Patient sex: M
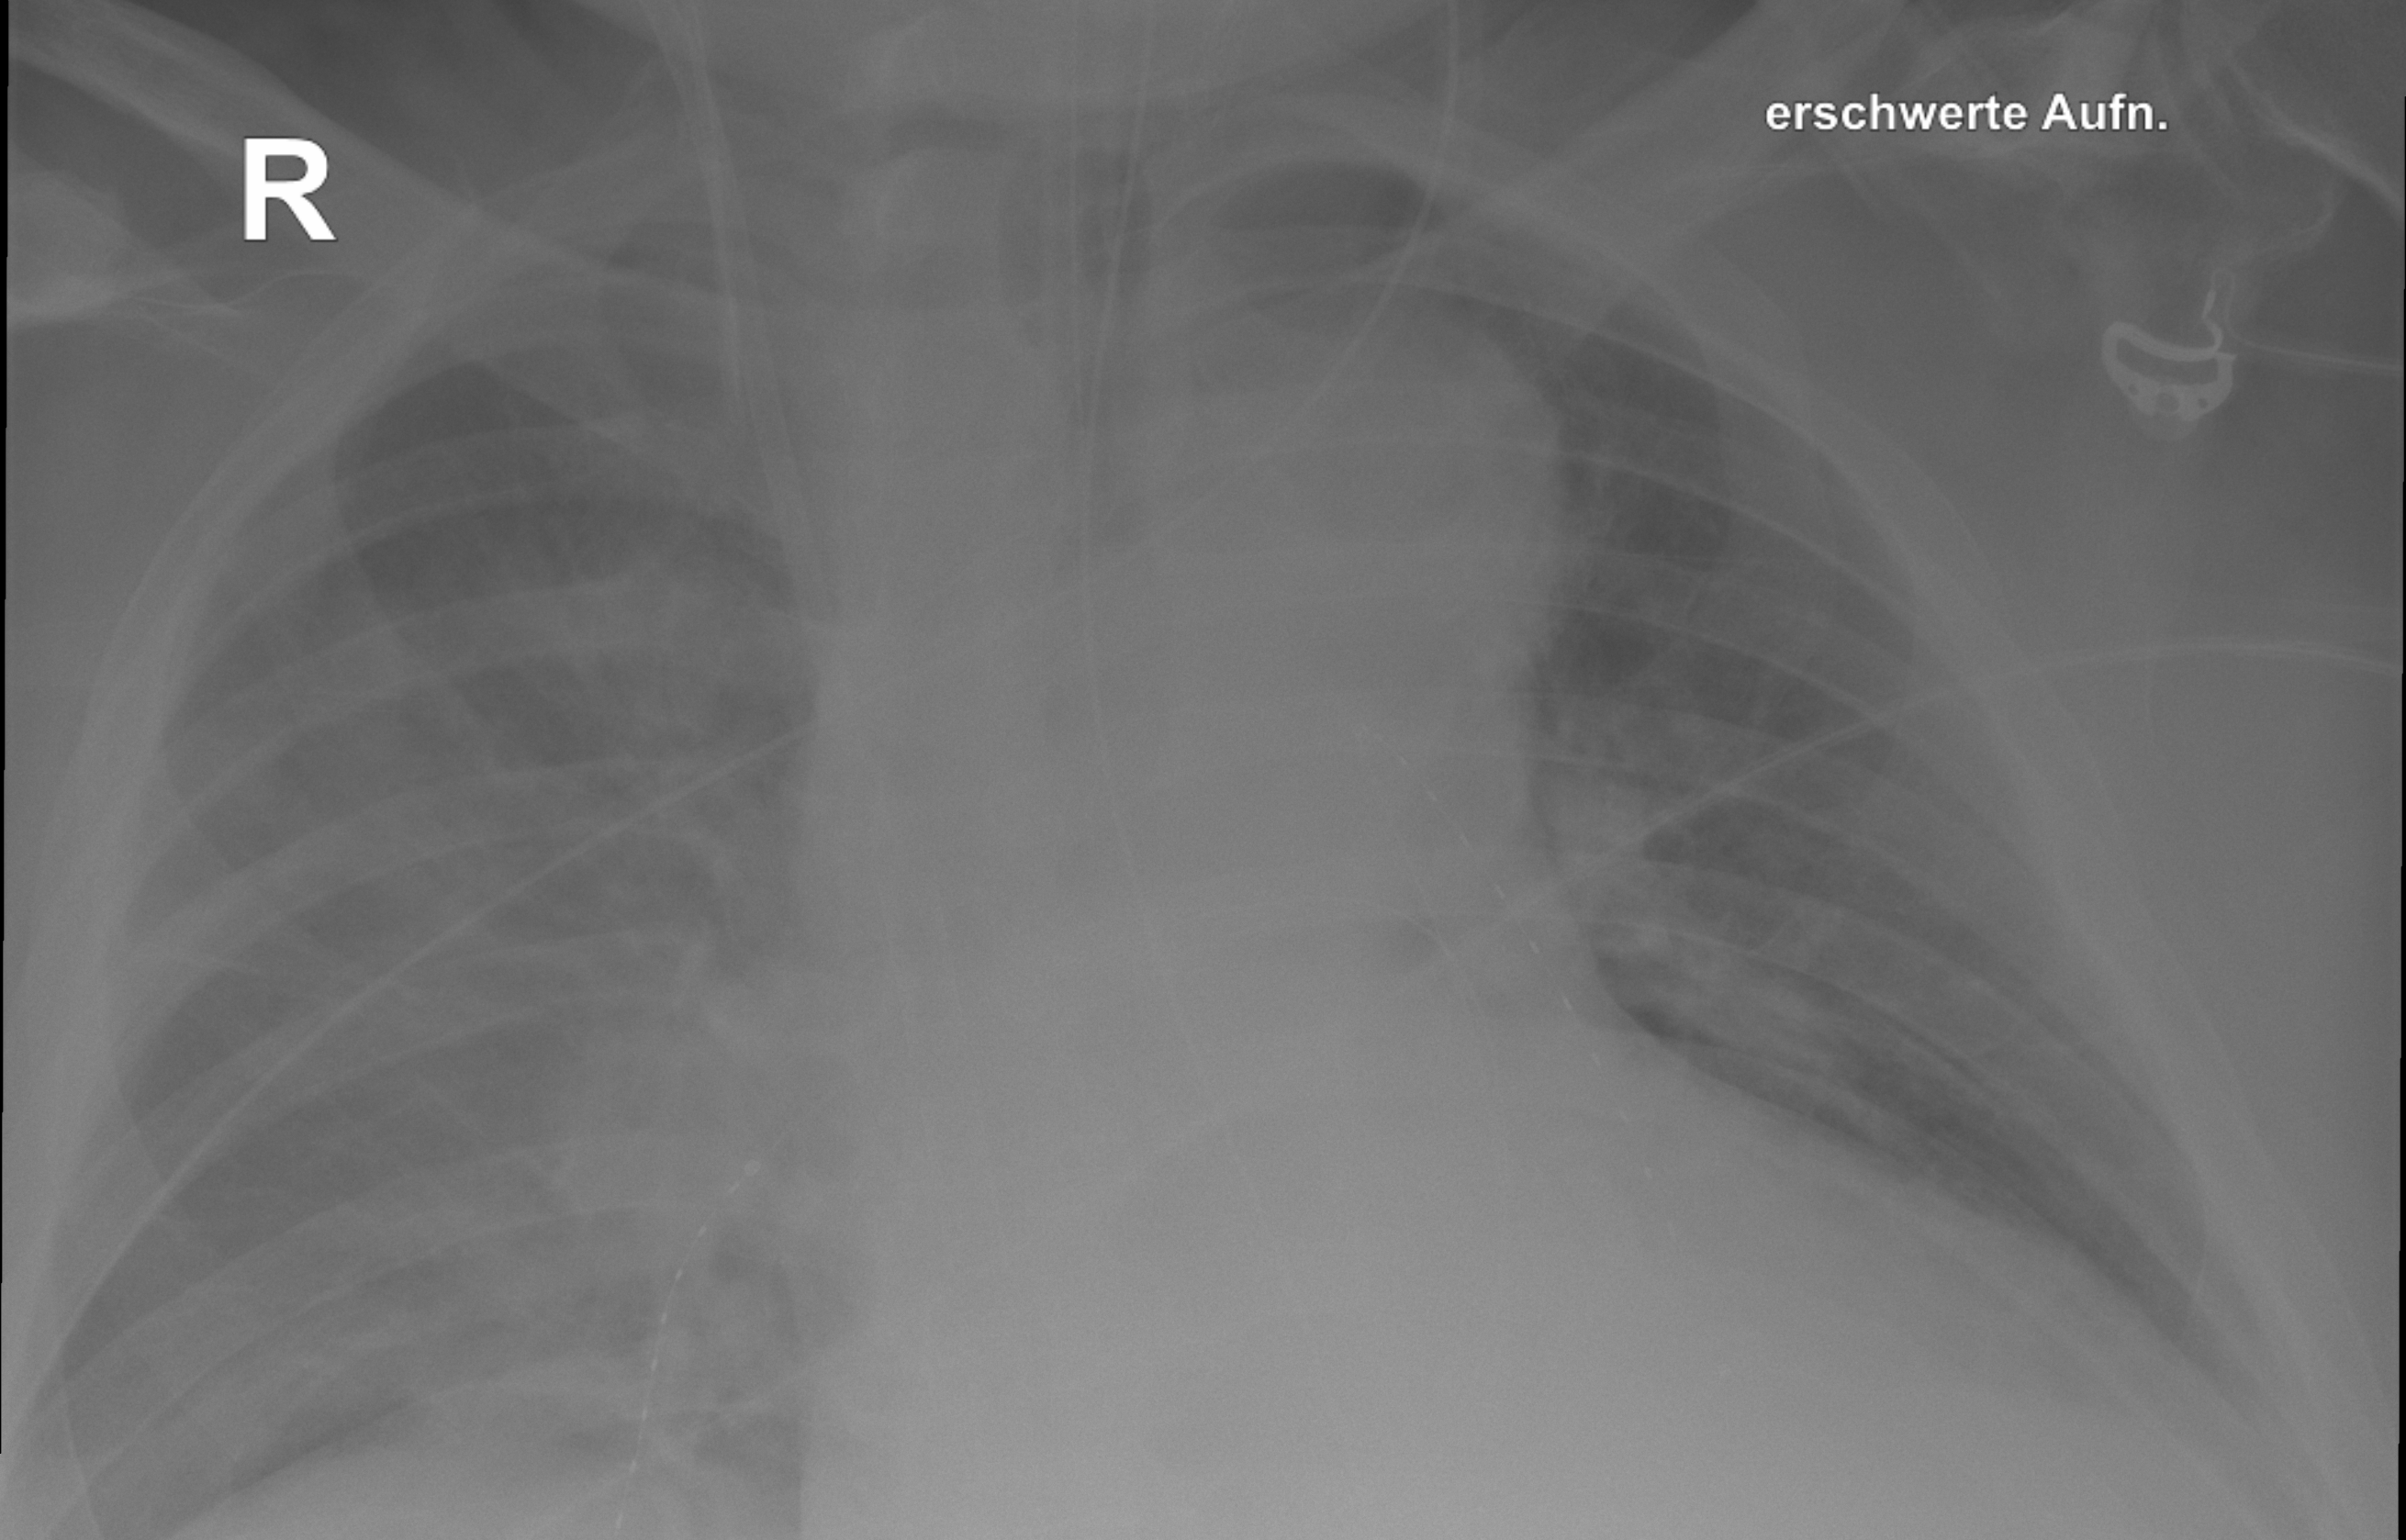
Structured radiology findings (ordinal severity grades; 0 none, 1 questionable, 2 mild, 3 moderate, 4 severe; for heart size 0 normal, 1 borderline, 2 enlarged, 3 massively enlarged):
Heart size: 2
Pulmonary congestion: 0
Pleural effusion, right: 1
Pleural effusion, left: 2
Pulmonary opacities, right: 0
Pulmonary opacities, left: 0
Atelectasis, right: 2
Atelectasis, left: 2